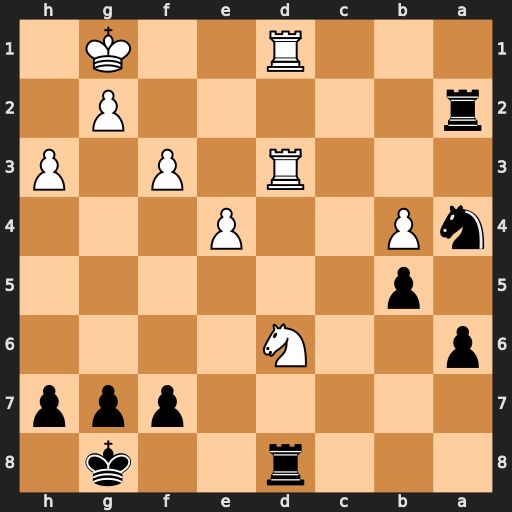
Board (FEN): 3r2k1/5ppp/p2N4/1p6/nP2P3/3R1P1P/r5P1/3R2K1
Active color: b
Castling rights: -
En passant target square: -
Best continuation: Nb2 R3d2 Nxd1 Rxa2 Rxd6